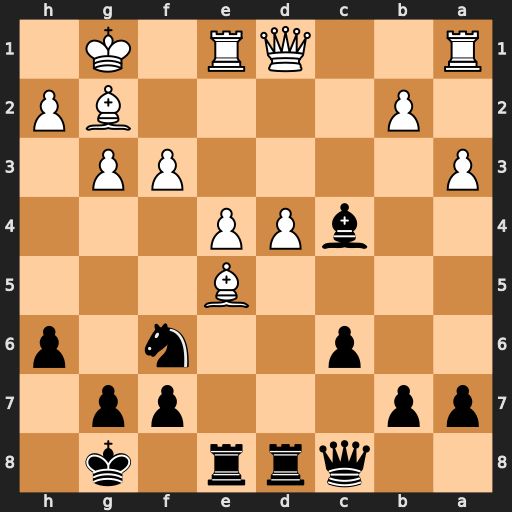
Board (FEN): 2qrr1k1/pp3pp1/2p2n1p/4B3/2bPP3/P4PP1/1P4BP/R2QR1K1
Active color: b
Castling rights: -
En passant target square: -
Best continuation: Rxe5 dxe5 Rxd1